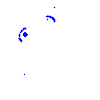
Particle: electron